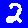
Digit: 2